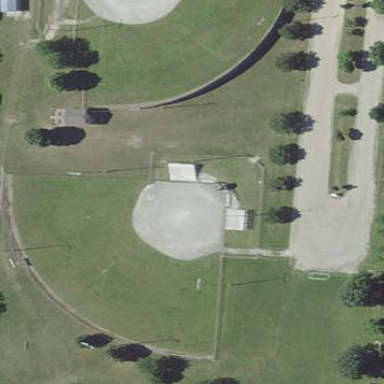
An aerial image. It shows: Baseball pitch for leisure land activities.